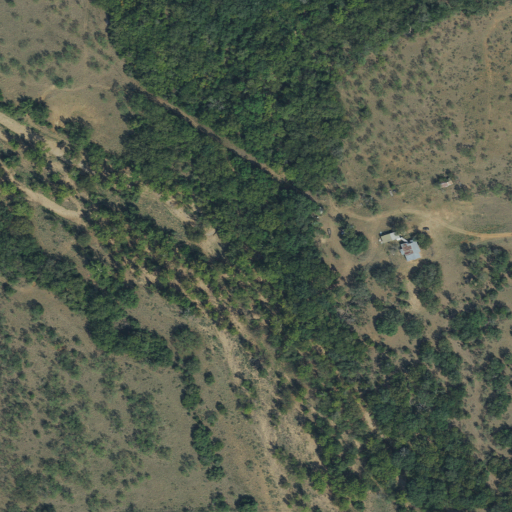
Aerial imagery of valley in Texas named Cedar Hollow containing shrub, evergreen forest, woody wetlands, grassland, deciduous forest, open development, and herbaceous wetlands